Question: I'm referring to the Safari 8's tabbar control (which looks almost exactly the same with Xcode 6's tabbar + the horizontal scrolling, if I'm not mistaken)

Is it available somewhere? How do I proceed?
---
If the answer is something along the lines of , I'm prepared for it! lol
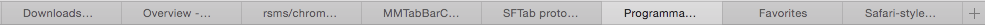
Answer: It is a custom control: ScrollableTabBarView. You can inspect it using <URL>
The closest visual match is the Yosemite style of <URL>. This control however does not implement scrolling.
Also check out <URL>